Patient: sex M, age 48
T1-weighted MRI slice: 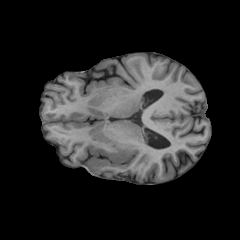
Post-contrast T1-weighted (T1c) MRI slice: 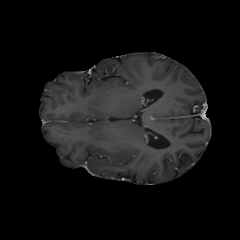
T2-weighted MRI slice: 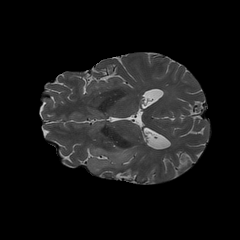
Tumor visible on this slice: yes
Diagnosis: Glioblastoma, IDH-wildtype
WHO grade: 4